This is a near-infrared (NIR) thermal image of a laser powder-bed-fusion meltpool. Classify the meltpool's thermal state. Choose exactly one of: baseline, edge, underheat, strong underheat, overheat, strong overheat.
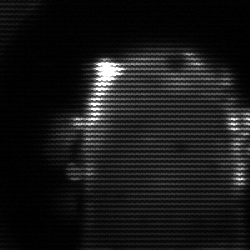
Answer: baseline